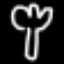
Label: fork